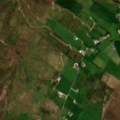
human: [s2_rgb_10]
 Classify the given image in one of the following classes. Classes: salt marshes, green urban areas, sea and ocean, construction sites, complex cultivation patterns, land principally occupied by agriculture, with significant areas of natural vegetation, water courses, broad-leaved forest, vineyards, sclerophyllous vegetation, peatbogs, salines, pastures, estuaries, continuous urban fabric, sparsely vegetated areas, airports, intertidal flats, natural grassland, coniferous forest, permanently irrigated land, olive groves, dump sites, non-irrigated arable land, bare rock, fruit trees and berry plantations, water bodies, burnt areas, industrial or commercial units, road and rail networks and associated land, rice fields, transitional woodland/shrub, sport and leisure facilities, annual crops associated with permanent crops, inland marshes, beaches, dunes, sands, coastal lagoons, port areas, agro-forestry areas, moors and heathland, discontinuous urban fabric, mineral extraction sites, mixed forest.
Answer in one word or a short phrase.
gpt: pastures, land principally occupied by agriculture, with significant areas of natural vegetation, coniferous forest, peatbogs